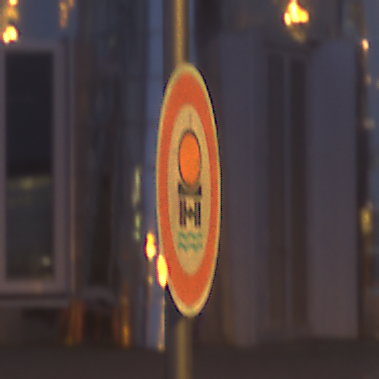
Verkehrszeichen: VerbotFahrzeugeWassergefaehrdenderLadung
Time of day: Night
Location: Outdoor (Urban)
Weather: PartlyCloudy
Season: NotSpecified
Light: Artificial